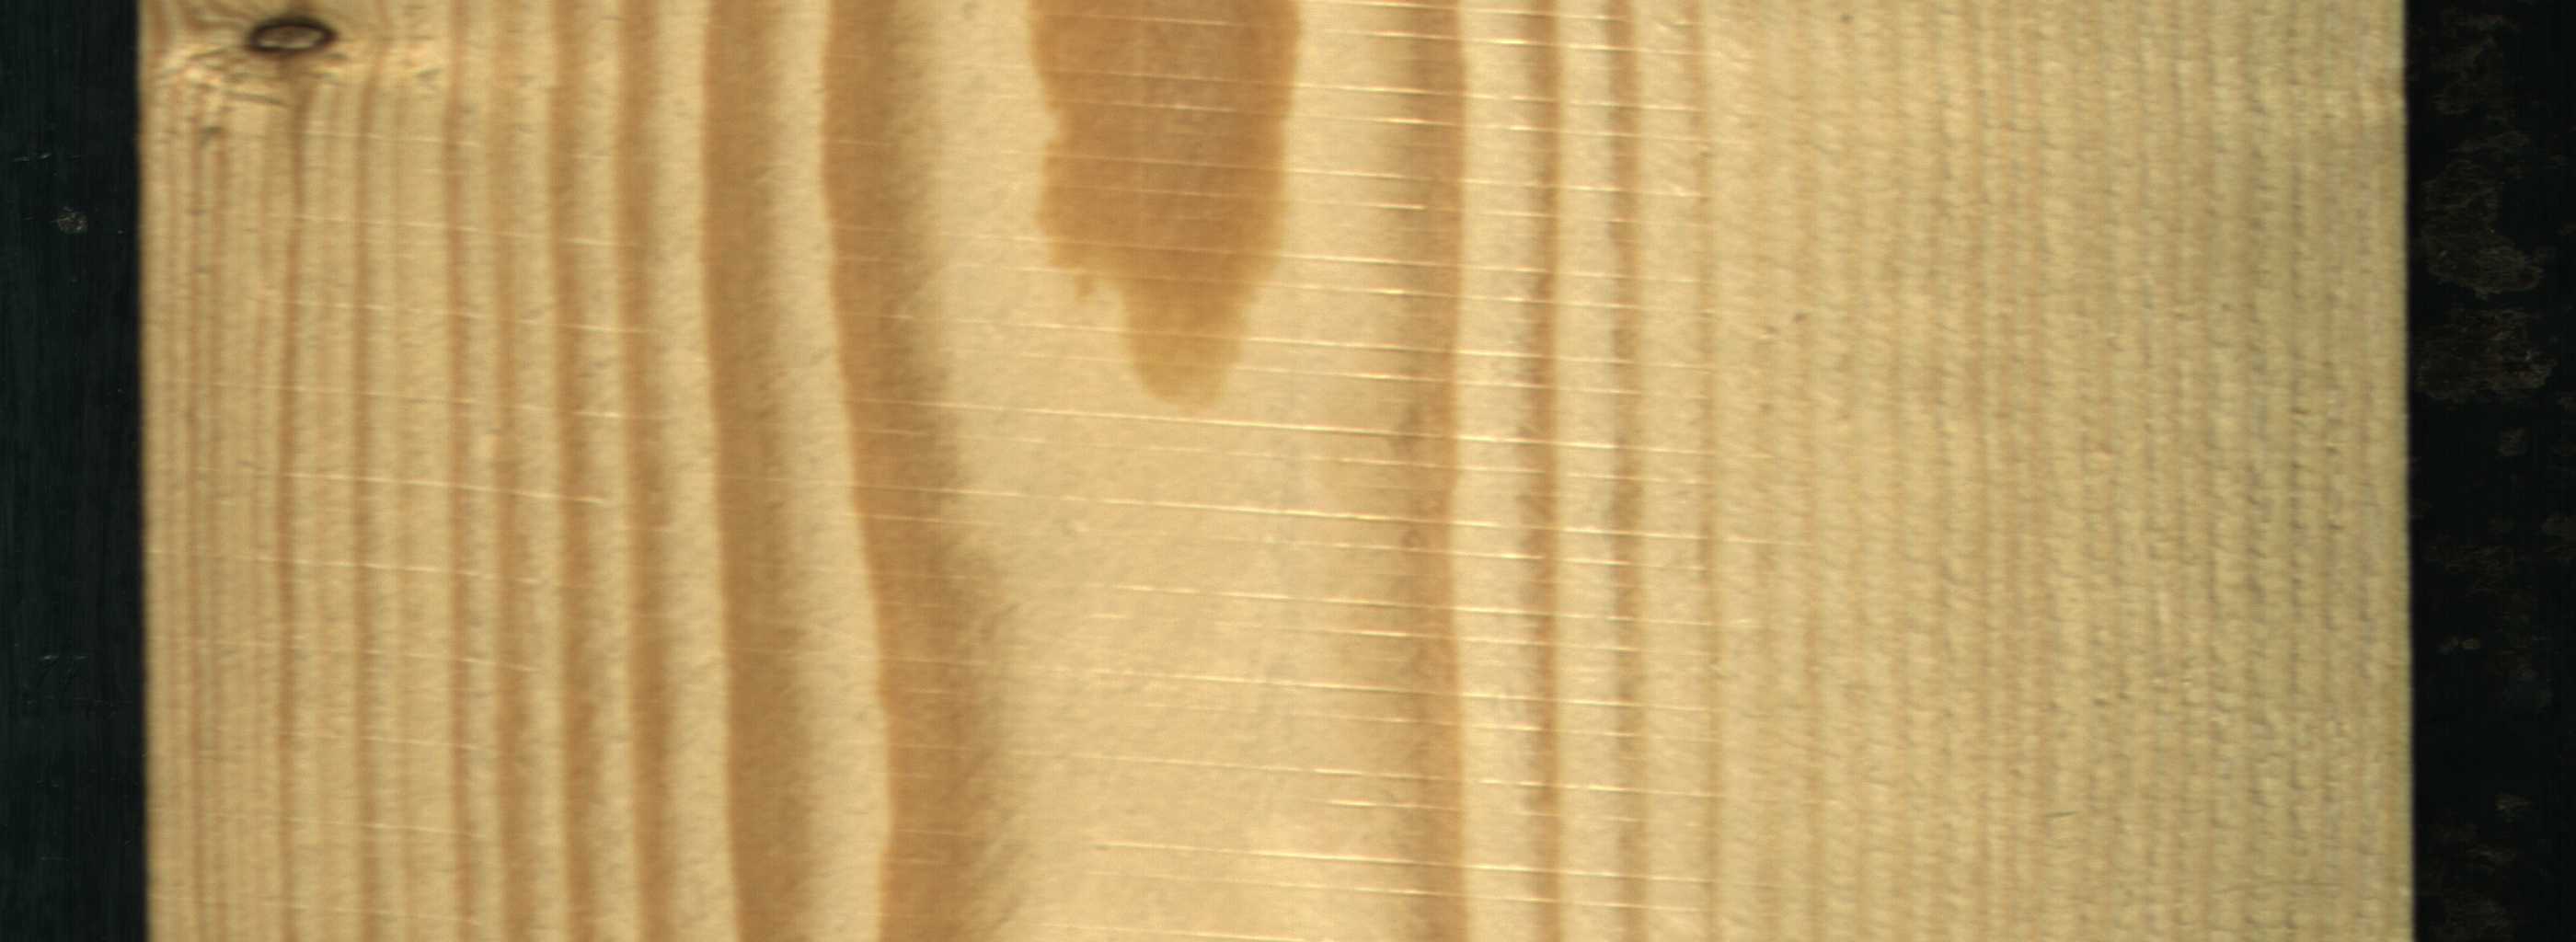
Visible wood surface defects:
Quartzity
Dead_Knot